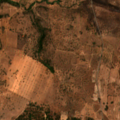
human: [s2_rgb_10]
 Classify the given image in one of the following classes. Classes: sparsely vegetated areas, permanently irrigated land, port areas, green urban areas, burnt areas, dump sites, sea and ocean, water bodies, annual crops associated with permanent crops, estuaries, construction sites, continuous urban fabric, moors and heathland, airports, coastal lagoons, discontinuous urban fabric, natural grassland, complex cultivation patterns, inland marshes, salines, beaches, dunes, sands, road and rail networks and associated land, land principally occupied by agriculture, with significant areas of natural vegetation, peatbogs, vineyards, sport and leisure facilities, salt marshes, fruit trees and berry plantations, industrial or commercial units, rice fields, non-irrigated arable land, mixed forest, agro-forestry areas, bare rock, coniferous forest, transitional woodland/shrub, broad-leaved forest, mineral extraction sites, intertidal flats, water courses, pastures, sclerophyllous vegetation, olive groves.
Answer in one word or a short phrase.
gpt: olive groves, complex cultivation patterns, agro-forestry areas, mixed forest